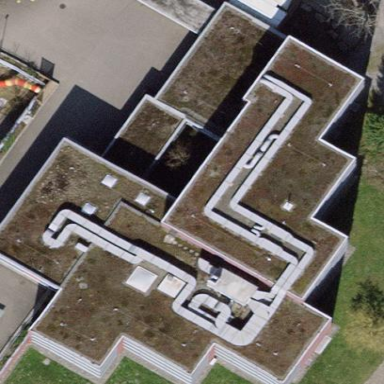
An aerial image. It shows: School building.